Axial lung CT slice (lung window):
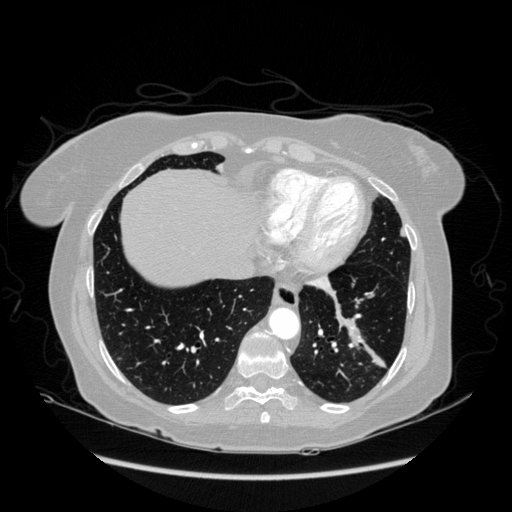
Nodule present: no